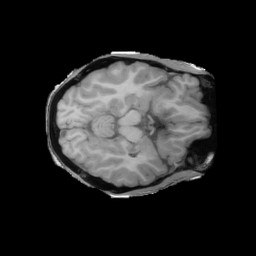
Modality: T1w
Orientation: axial
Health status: ill
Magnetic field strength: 3 T